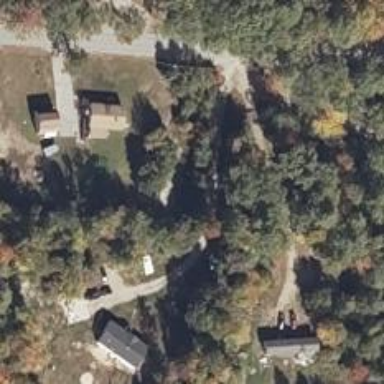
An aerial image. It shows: Driveway.